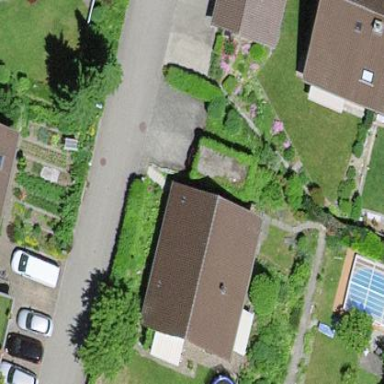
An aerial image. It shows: Simple house.